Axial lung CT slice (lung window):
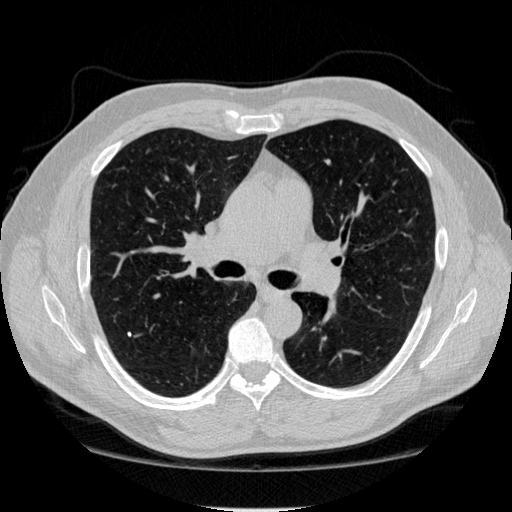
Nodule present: yes
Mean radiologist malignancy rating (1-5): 1